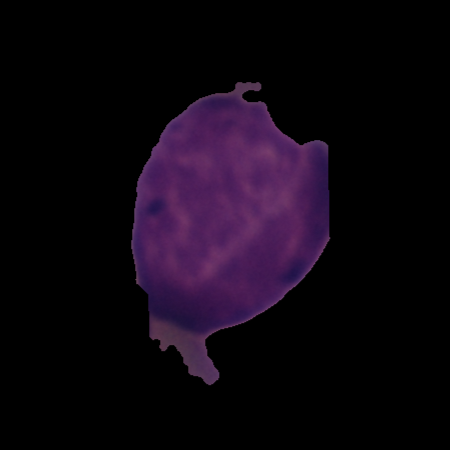
Label: cancer